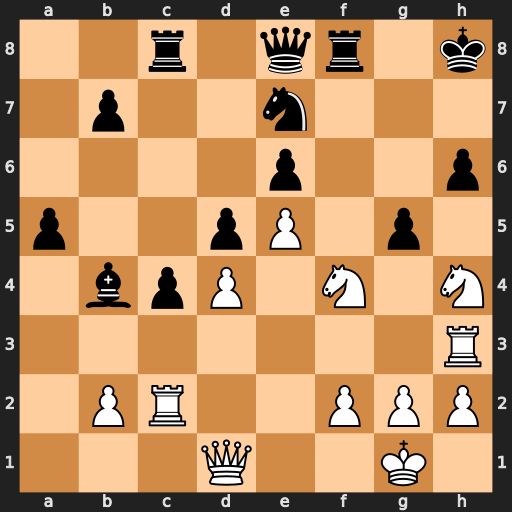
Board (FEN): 2r1qr1k/1p2n3/4p2p/p2pP1p1/1bpP1N1N/7R/1PR2PPP/3Q2K1
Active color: w
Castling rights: -
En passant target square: -
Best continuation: Nhg6+ Nxg6 Rxh6+ Kg7 Rxg6+ Qxg6 Nxg6